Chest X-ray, PA view. Patient: 22 years old, sex F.
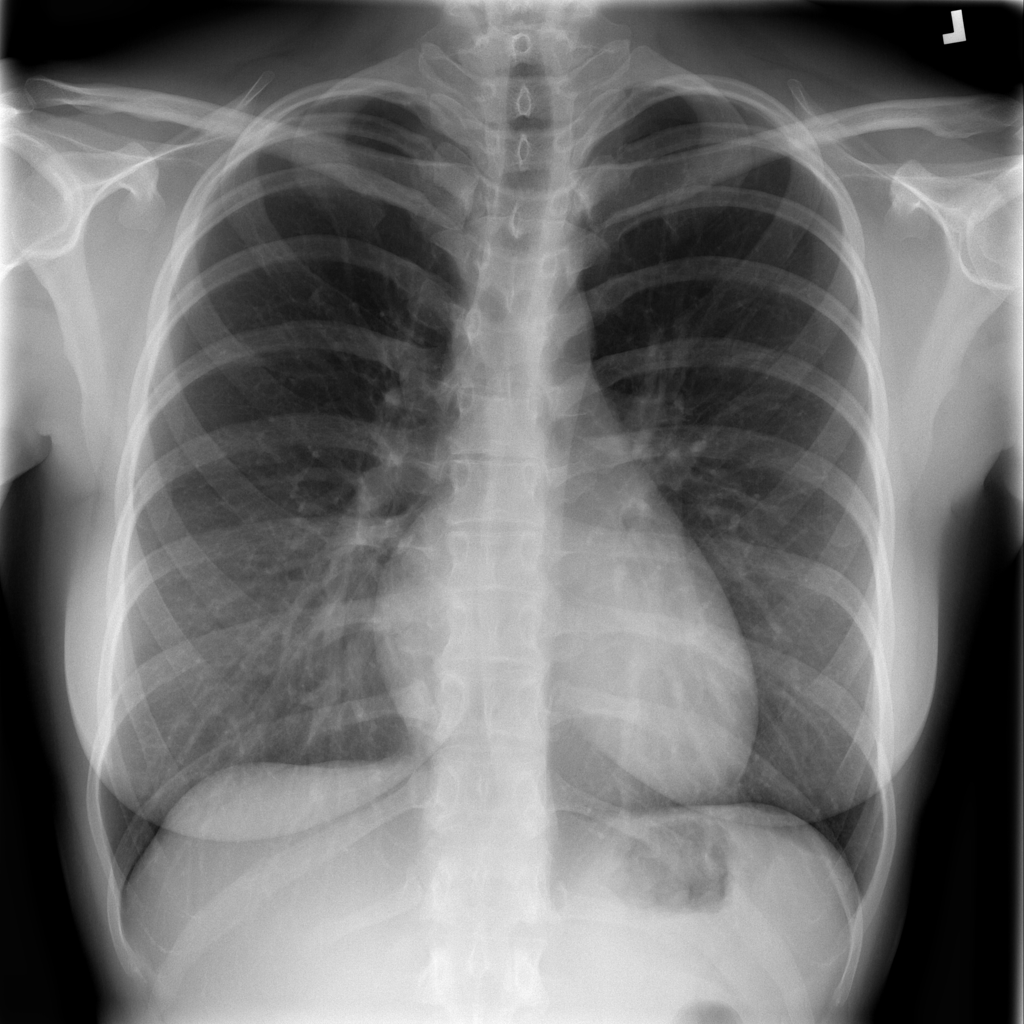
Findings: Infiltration